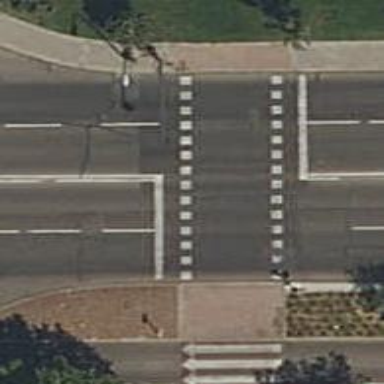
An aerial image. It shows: Traffic signals at road crossing.